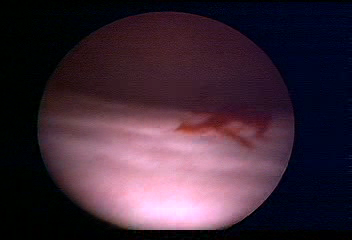
Modality: WLC
Class: Normal mucosa
Bladder cancer association: No